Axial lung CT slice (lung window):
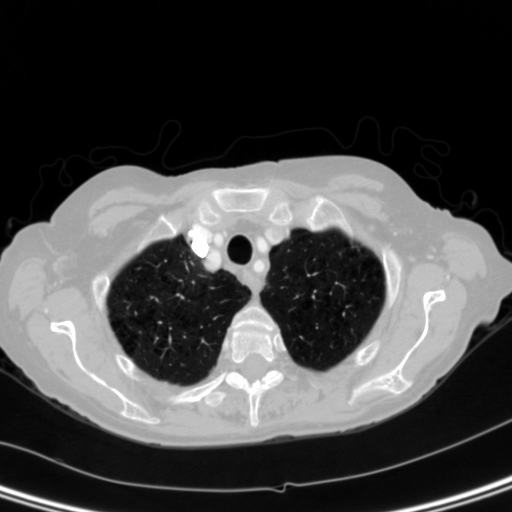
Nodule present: no